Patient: sex M, age 61
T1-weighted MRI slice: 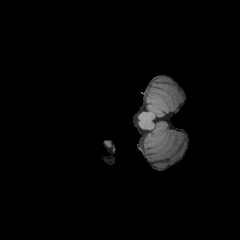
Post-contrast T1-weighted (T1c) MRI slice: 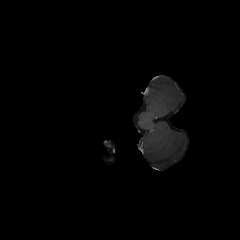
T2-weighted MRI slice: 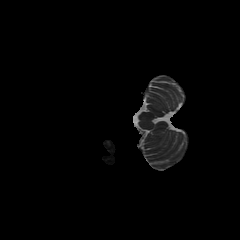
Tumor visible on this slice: no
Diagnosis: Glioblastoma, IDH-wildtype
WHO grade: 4